Field crop: maize
Growth stage: 2
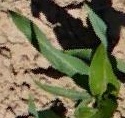
Species: maize